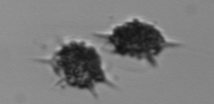
Label: Dictyocha